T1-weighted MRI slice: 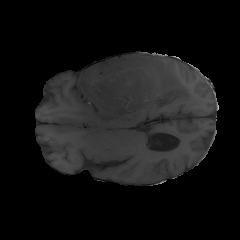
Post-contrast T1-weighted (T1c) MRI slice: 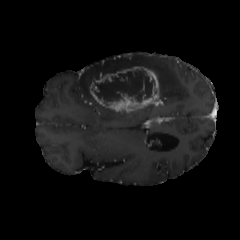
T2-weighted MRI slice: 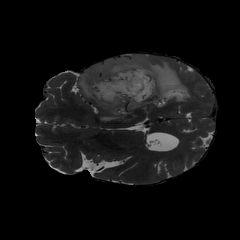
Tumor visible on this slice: yes